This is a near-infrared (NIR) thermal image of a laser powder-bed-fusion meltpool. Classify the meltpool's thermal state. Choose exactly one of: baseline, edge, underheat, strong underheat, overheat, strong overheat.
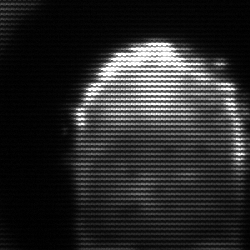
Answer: baseline